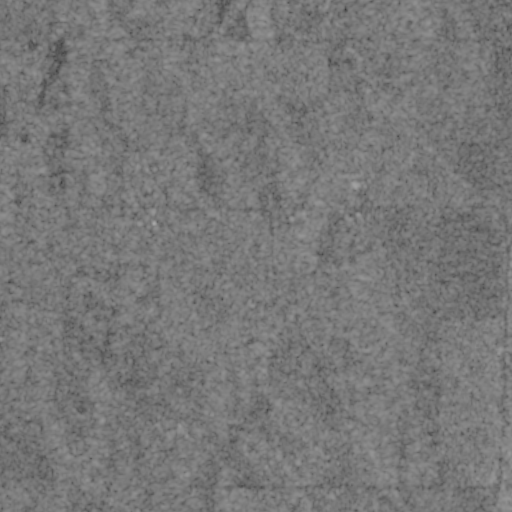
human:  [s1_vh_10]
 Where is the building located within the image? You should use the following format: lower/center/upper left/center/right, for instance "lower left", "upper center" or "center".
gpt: The building is located in the upper left of the image.
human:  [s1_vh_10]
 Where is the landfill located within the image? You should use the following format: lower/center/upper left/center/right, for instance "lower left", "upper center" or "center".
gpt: There is no landfill in the image.

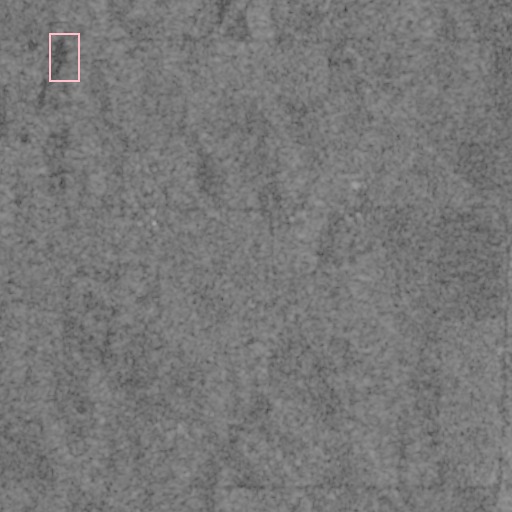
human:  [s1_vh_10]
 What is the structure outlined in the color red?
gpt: There is no red outline.
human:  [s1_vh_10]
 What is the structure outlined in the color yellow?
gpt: There is no structure outlined in yellow.